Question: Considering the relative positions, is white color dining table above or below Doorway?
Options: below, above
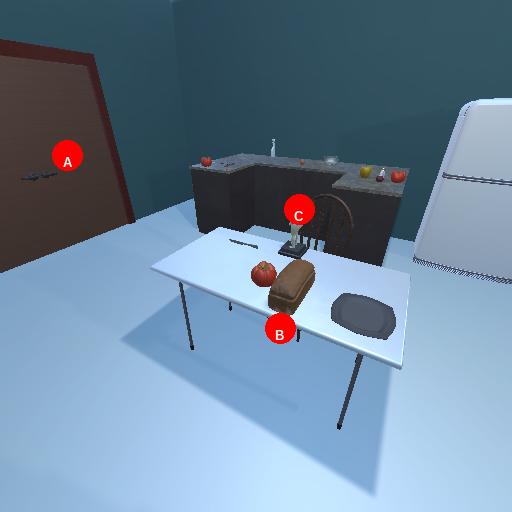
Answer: below